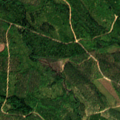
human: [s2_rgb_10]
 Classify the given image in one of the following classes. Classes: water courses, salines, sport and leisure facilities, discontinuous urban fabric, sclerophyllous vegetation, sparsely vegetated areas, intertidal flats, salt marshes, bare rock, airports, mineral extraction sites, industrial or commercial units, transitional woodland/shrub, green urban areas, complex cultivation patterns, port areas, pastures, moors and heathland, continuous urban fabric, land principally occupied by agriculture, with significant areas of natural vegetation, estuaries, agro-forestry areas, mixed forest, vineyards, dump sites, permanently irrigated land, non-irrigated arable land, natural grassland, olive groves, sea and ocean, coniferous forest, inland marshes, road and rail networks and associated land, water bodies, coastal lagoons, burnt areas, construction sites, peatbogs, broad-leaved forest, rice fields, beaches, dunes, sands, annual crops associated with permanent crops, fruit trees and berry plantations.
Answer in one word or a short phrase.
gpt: coniferous forest, mixed forest